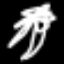
Label: palm tree